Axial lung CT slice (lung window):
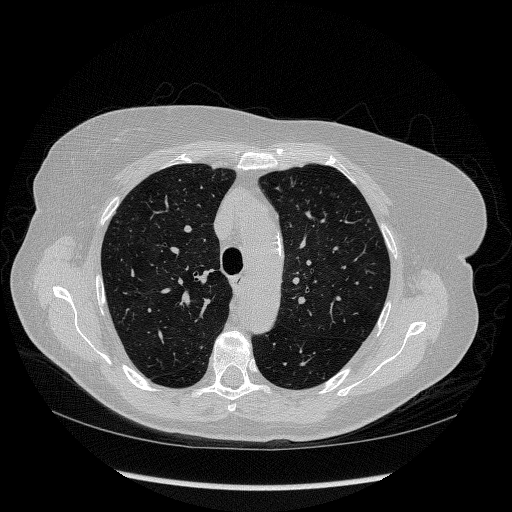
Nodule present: no